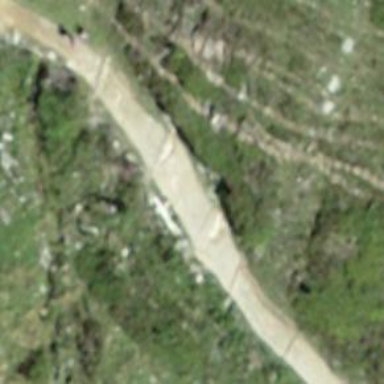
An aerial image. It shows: Rock steps on the road.